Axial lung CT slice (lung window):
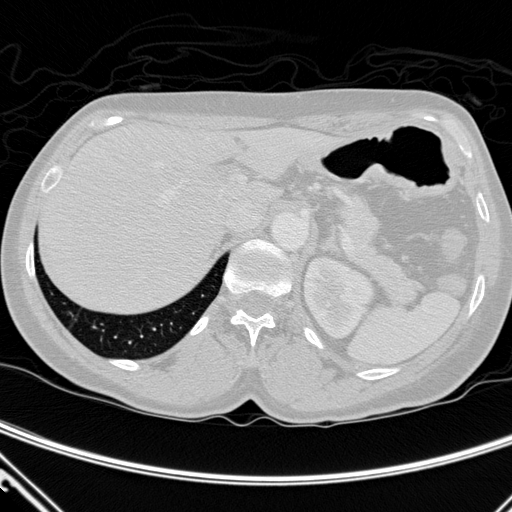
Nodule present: no